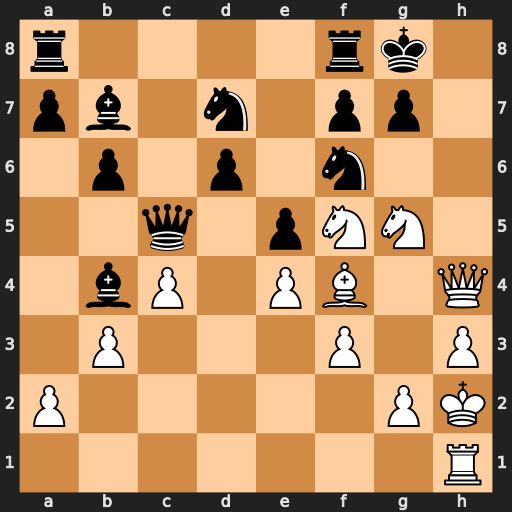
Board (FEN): r4rk1/pb1n1pp1/1p1p1n2/2q1pNN1/1bP1PB1Q/1P3P1P/P5PK/7R
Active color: w
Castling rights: -
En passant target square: -
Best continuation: Ne7#